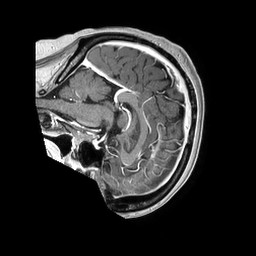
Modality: T1w
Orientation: sagittal
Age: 48
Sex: female
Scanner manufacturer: philips
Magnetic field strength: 1.5 T
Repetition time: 0.007685 s
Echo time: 0.003579 s